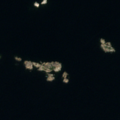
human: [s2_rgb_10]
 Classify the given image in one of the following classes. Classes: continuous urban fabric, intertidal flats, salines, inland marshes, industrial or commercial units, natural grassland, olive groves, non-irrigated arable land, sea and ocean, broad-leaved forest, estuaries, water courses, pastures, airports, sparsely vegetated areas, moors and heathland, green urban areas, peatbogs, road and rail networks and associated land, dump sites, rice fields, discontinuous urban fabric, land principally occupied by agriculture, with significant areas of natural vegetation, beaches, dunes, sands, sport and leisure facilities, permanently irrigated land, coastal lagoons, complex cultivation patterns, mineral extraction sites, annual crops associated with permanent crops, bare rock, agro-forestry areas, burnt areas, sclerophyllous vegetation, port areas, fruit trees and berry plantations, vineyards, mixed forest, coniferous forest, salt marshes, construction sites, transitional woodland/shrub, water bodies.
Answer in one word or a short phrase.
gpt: sea and ocean